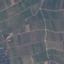
Land use / land cover: PermanentCrop